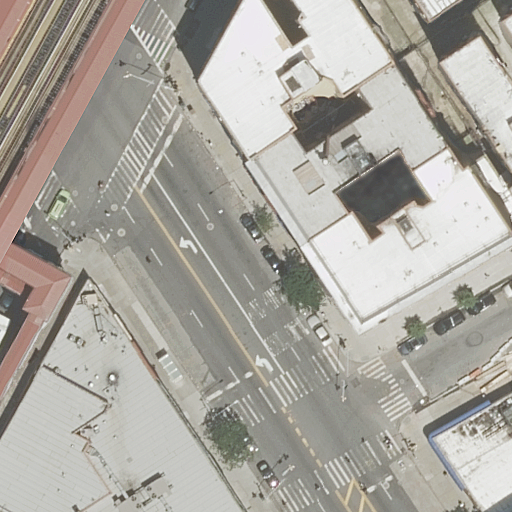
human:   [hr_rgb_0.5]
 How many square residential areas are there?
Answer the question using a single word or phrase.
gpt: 0

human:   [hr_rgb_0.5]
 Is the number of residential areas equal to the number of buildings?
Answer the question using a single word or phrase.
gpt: no

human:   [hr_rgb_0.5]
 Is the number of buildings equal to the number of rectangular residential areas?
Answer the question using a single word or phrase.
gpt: no

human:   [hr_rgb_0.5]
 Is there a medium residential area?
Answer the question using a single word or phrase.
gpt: yes

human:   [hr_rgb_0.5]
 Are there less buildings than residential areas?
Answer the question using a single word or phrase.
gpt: no

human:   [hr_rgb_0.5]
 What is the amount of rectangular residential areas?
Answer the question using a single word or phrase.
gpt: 1

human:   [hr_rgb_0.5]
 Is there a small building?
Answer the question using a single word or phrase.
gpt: yes

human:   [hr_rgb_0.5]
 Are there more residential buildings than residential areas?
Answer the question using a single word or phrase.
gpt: yes

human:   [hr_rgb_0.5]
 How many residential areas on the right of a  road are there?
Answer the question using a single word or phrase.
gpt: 1

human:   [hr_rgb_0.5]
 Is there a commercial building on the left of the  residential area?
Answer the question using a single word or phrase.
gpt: no

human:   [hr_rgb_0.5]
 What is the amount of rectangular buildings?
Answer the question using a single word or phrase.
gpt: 4

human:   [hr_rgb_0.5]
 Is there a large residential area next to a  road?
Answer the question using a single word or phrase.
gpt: no

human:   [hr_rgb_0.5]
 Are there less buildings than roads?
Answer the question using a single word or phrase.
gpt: no

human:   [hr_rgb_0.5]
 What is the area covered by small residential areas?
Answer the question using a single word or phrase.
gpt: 0m2

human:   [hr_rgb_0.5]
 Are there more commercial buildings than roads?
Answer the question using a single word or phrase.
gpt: no

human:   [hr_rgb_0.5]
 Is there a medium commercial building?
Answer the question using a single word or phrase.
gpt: no

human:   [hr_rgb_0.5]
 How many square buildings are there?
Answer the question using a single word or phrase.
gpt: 0

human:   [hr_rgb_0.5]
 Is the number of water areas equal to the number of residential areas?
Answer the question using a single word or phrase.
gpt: no

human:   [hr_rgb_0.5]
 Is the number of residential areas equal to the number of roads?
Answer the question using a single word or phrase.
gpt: no

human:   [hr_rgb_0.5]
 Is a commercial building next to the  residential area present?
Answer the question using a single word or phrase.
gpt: no

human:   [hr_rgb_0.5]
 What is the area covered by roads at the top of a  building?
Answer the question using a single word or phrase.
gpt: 0m2

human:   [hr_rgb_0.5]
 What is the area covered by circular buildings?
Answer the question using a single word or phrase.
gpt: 0m2

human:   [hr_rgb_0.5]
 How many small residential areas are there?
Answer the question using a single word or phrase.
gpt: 0

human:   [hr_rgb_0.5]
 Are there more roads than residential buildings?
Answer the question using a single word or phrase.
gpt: no

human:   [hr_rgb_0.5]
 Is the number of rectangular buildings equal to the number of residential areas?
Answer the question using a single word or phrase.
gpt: no

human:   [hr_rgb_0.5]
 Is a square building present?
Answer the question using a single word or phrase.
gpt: no

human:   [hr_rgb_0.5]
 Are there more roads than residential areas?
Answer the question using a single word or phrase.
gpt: yes

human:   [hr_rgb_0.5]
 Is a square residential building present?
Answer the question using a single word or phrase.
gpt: no

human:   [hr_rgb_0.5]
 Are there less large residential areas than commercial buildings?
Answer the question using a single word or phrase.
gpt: no

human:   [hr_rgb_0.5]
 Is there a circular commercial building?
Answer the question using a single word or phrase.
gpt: no

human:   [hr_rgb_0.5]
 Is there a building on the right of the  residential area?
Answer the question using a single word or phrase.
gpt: yes

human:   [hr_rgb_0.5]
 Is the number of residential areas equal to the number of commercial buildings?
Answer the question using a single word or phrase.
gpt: no

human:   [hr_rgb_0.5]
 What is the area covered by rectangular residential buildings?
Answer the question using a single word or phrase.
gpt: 1548m2

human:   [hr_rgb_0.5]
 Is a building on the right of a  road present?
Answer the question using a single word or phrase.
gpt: yes

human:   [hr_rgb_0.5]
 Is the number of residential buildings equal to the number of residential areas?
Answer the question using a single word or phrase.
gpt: no

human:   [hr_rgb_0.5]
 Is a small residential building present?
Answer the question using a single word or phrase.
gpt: yes